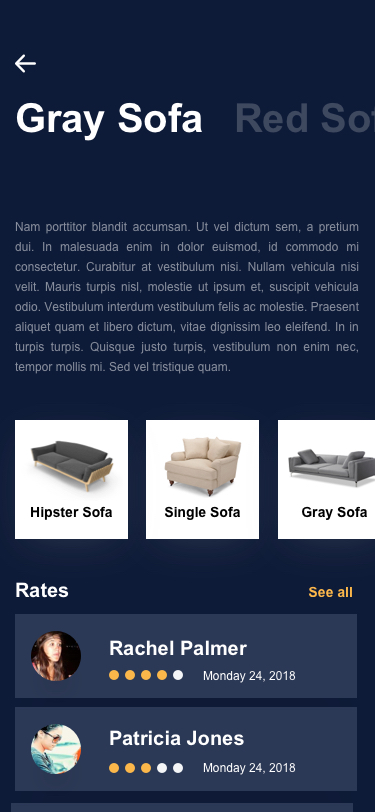
Text in this UI design:
Gray Sofa
Red Sofa
Nam porttitor blandit accumsan. Ut vel dictum sem, a pretium dui. In malesuada enim in dolor euismod, id commodo mi consectetur. Curabitur at vestibulum nisi. Nullam vehicula nisi velit. Mauris turpis nisl, molestie ut ipsum et, suscipit vehicula odio. Vestibulum interdum vestibulum felis ac molestie. Praesent aliquet quam et libero dictum, vitae dignissim leo eleifend. In in turpis turpis. Quisque justo turpis, vestibulum non enim nec, tempor mollis mi. Sed vel tristique quam.
Single Sofa
Gray Sofa
Hipster Sofa
Rates
See all
Rachel Palmer
Monday 24, 2018
Patricia Jones
Monday 24, 2018